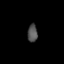
Tissue: lung
Cell type: Endothelial cells
Senescence score: 0.6004
Nuclear area (px): 172
Mean DAPI intensity: 80.547